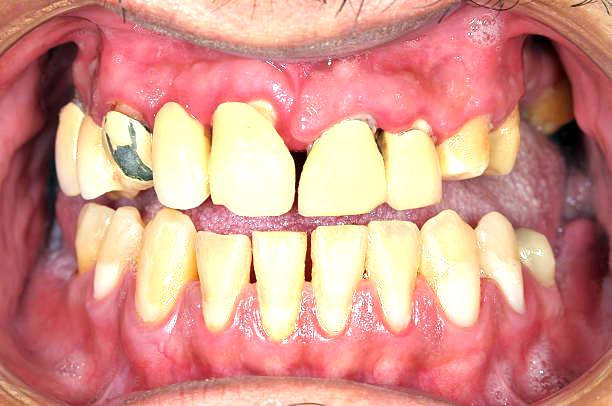
Condition: Calculus